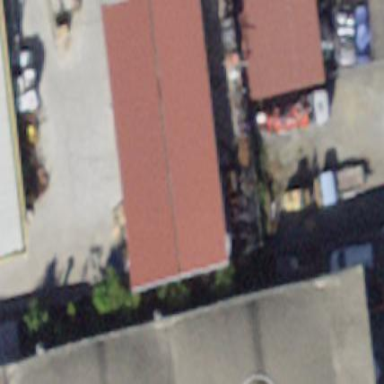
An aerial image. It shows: Industrial building with gabled roof.